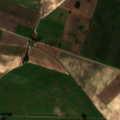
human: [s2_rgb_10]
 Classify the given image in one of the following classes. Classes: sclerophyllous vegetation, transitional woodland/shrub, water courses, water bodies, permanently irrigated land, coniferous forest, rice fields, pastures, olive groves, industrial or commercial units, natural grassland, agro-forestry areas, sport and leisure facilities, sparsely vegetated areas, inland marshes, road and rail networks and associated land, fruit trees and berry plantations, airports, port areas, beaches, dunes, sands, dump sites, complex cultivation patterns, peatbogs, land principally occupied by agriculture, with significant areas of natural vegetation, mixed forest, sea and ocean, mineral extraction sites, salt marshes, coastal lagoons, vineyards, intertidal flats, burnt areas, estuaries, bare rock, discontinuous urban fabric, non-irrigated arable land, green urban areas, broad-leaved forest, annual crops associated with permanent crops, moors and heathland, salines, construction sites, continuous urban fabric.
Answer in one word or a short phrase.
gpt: non-irrigated arable land, fruit trees and berry plantations, complex cultivation patterns